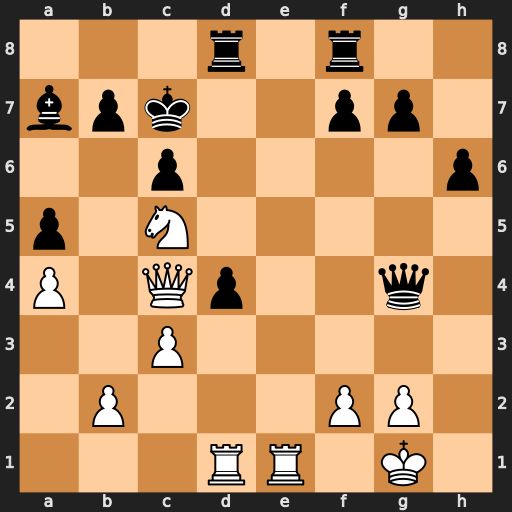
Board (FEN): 3r1r2/bpk2pp1/2p4p/p1N5/P1Qp2q1/2P5/1P3PP1/3RR1K1
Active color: w
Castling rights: -
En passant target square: -
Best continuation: Re7+ Kc8 Rde1 Bxc5 Qxc5